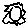
Label: sun